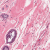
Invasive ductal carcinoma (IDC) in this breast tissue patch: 0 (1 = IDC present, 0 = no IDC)